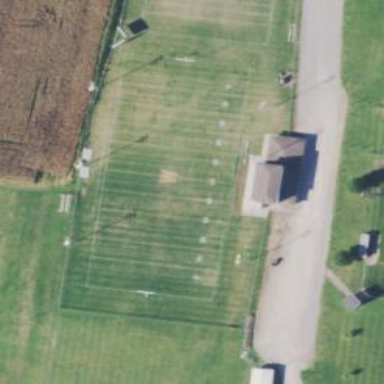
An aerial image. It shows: American football pitch for leisure and sport activities.